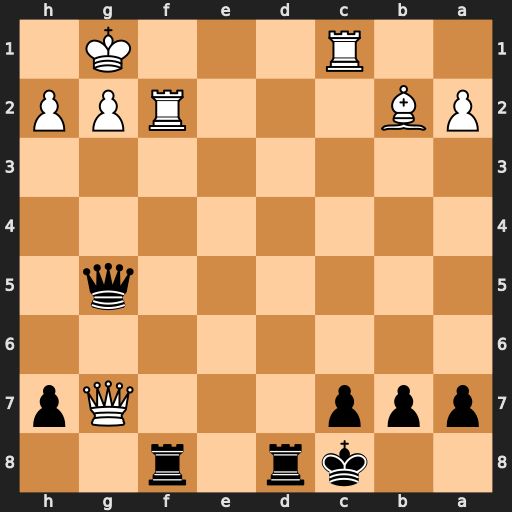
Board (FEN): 2kr1r2/ppp3Qp/8/6q1/8/8/PB3RPP/2R3K1
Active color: b
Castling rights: -
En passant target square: -
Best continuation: Qxc1+ Bxc1 Rd1+ Rf1 Rdxf1#